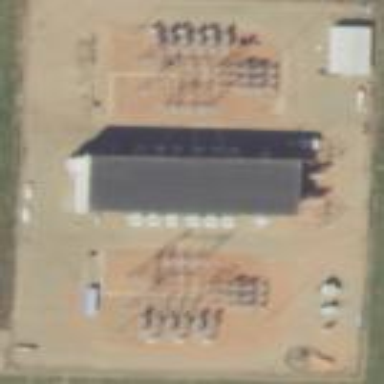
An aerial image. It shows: Converter substation.